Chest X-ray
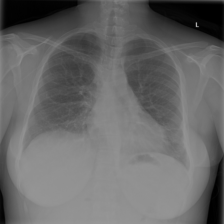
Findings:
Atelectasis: negative
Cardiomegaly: negative
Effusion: negative
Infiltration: negative
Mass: negative
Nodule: negative
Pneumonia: negative
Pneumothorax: negative
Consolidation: negative
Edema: negative
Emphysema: negative
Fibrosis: negative
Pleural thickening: negative
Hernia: negative